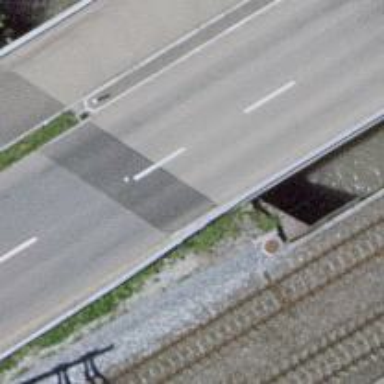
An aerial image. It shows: Primary highway bridge with asphalt surface. There is designated cycle lane on the left side.